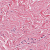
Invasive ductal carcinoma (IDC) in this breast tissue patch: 0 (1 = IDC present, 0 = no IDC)